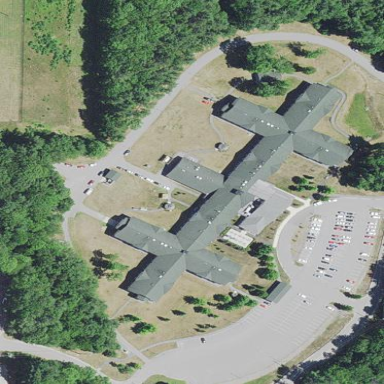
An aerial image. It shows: Nursing home building.